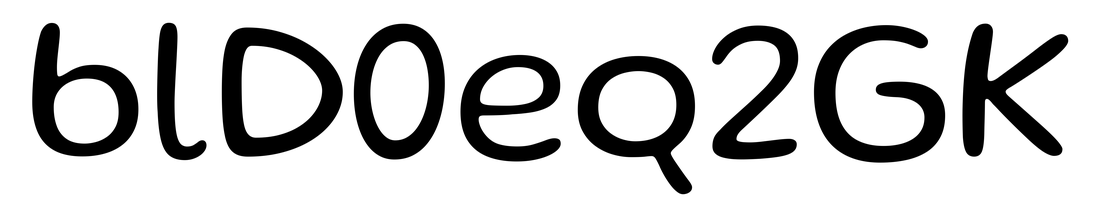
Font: Gluten_Light